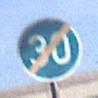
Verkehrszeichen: EndeMindestgeschwindigkeit
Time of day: MorningAfternoon
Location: Outdoor (Urban)
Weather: PartlyCloudy
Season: NotSpecified
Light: Natural